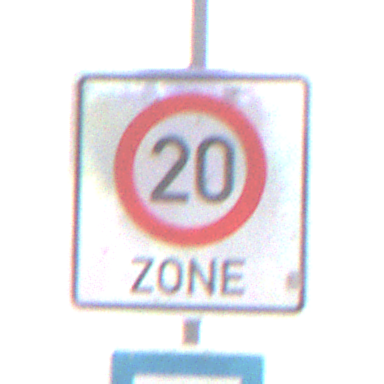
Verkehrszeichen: BeginnZone20
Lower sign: SackgasseFussgaengerDurchlaessig
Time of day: MorningAfternoon
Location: Outdoor (Nature)
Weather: PartlyCloudy
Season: NotSpecified
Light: Natural